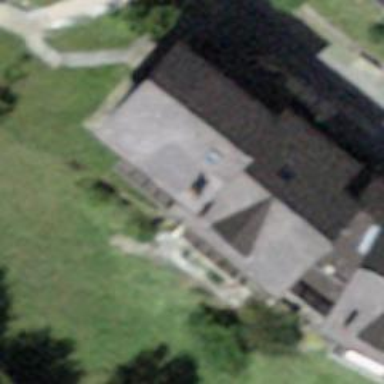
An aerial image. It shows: Simple and straightforward house.